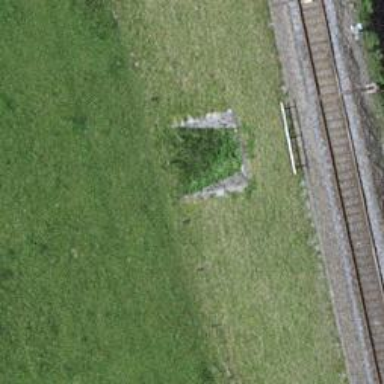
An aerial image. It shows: Retaining wall.